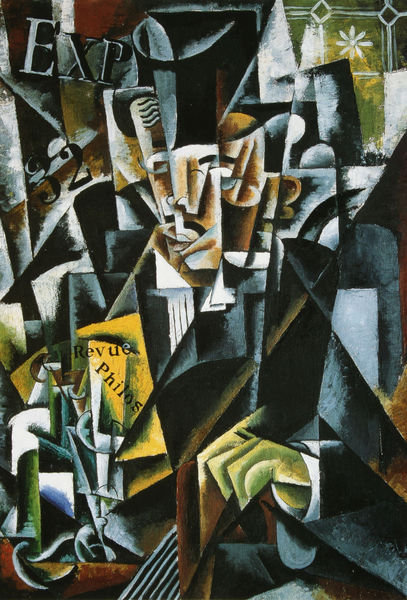
Titel: Bildnis eines Philosophen
Künstler: Lyubov' Popova
Standort: St. Petersburg
Institution: Russisches Museum
Schlagwörter: blau, dunkel, gemälde, hand, kopf, mann, schatten, weiß, dreieck, gelb, grün, kubismus, kubistisch, ocker, blume, braun, cafe, finger, grau, hut, licht, paris, schwarz, beige, anzug, bart, hemd, gesicht, portrait, öl, gold, gitarre, musik, schrift, perspektive, abstrakt, formen, linien, französisch, schnäuzer, tapete, collage, stern, fliesen, zeitung, buchstaben, dynamik, cover, titelbild, zahl, ziffer, picasso, saiten, fließen, geometrie, russisch, rhythmus, analytischer kubismus, braque, zusammengesetzt, schnippsel, exp, philos, philosophique, revue, sadness